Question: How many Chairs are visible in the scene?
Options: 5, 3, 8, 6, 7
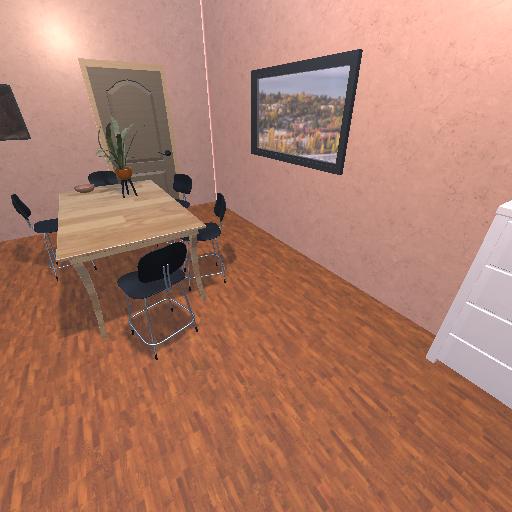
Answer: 5